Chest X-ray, AP view. Patient: 54 years old, sex F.
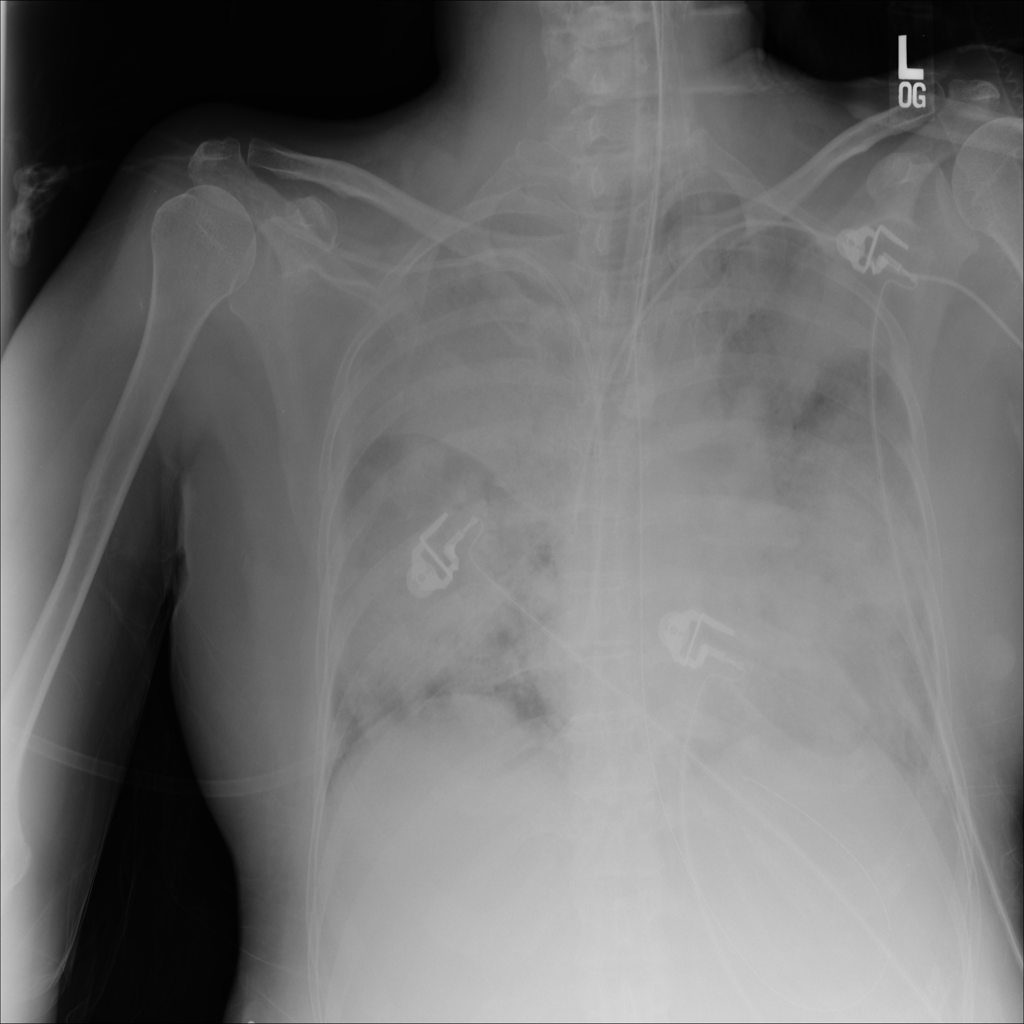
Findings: Edema, Infiltration